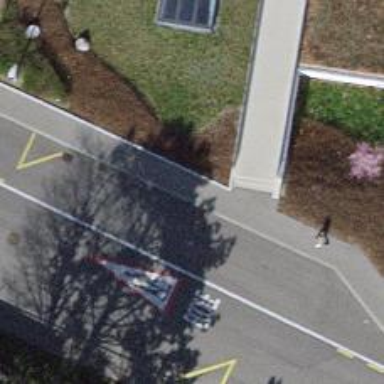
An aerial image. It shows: Bus stop with platform for public transport.